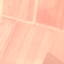
Label: AnnualCrop